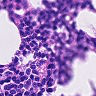
Metastatic tissue present: no